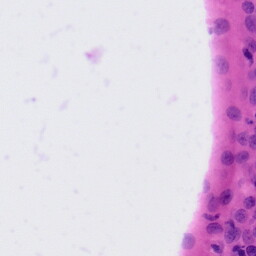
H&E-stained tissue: Tonsil